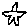
Label: star